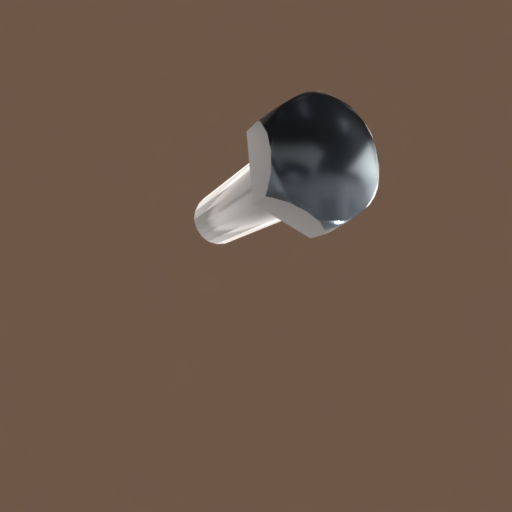
Label: bolt